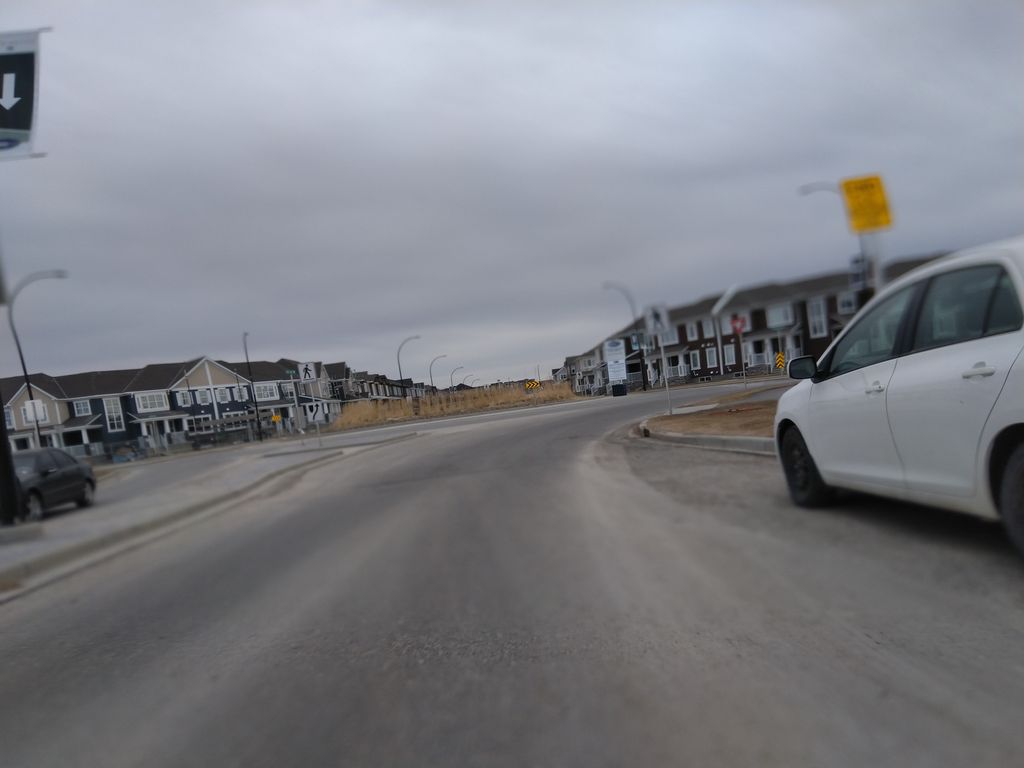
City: calgary